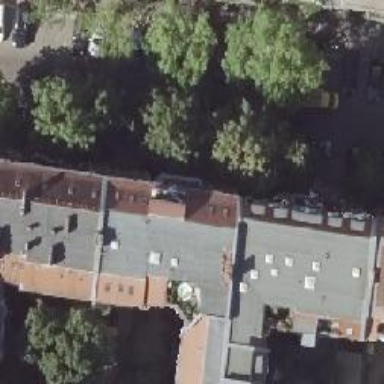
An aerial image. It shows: Kindergarten.